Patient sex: F
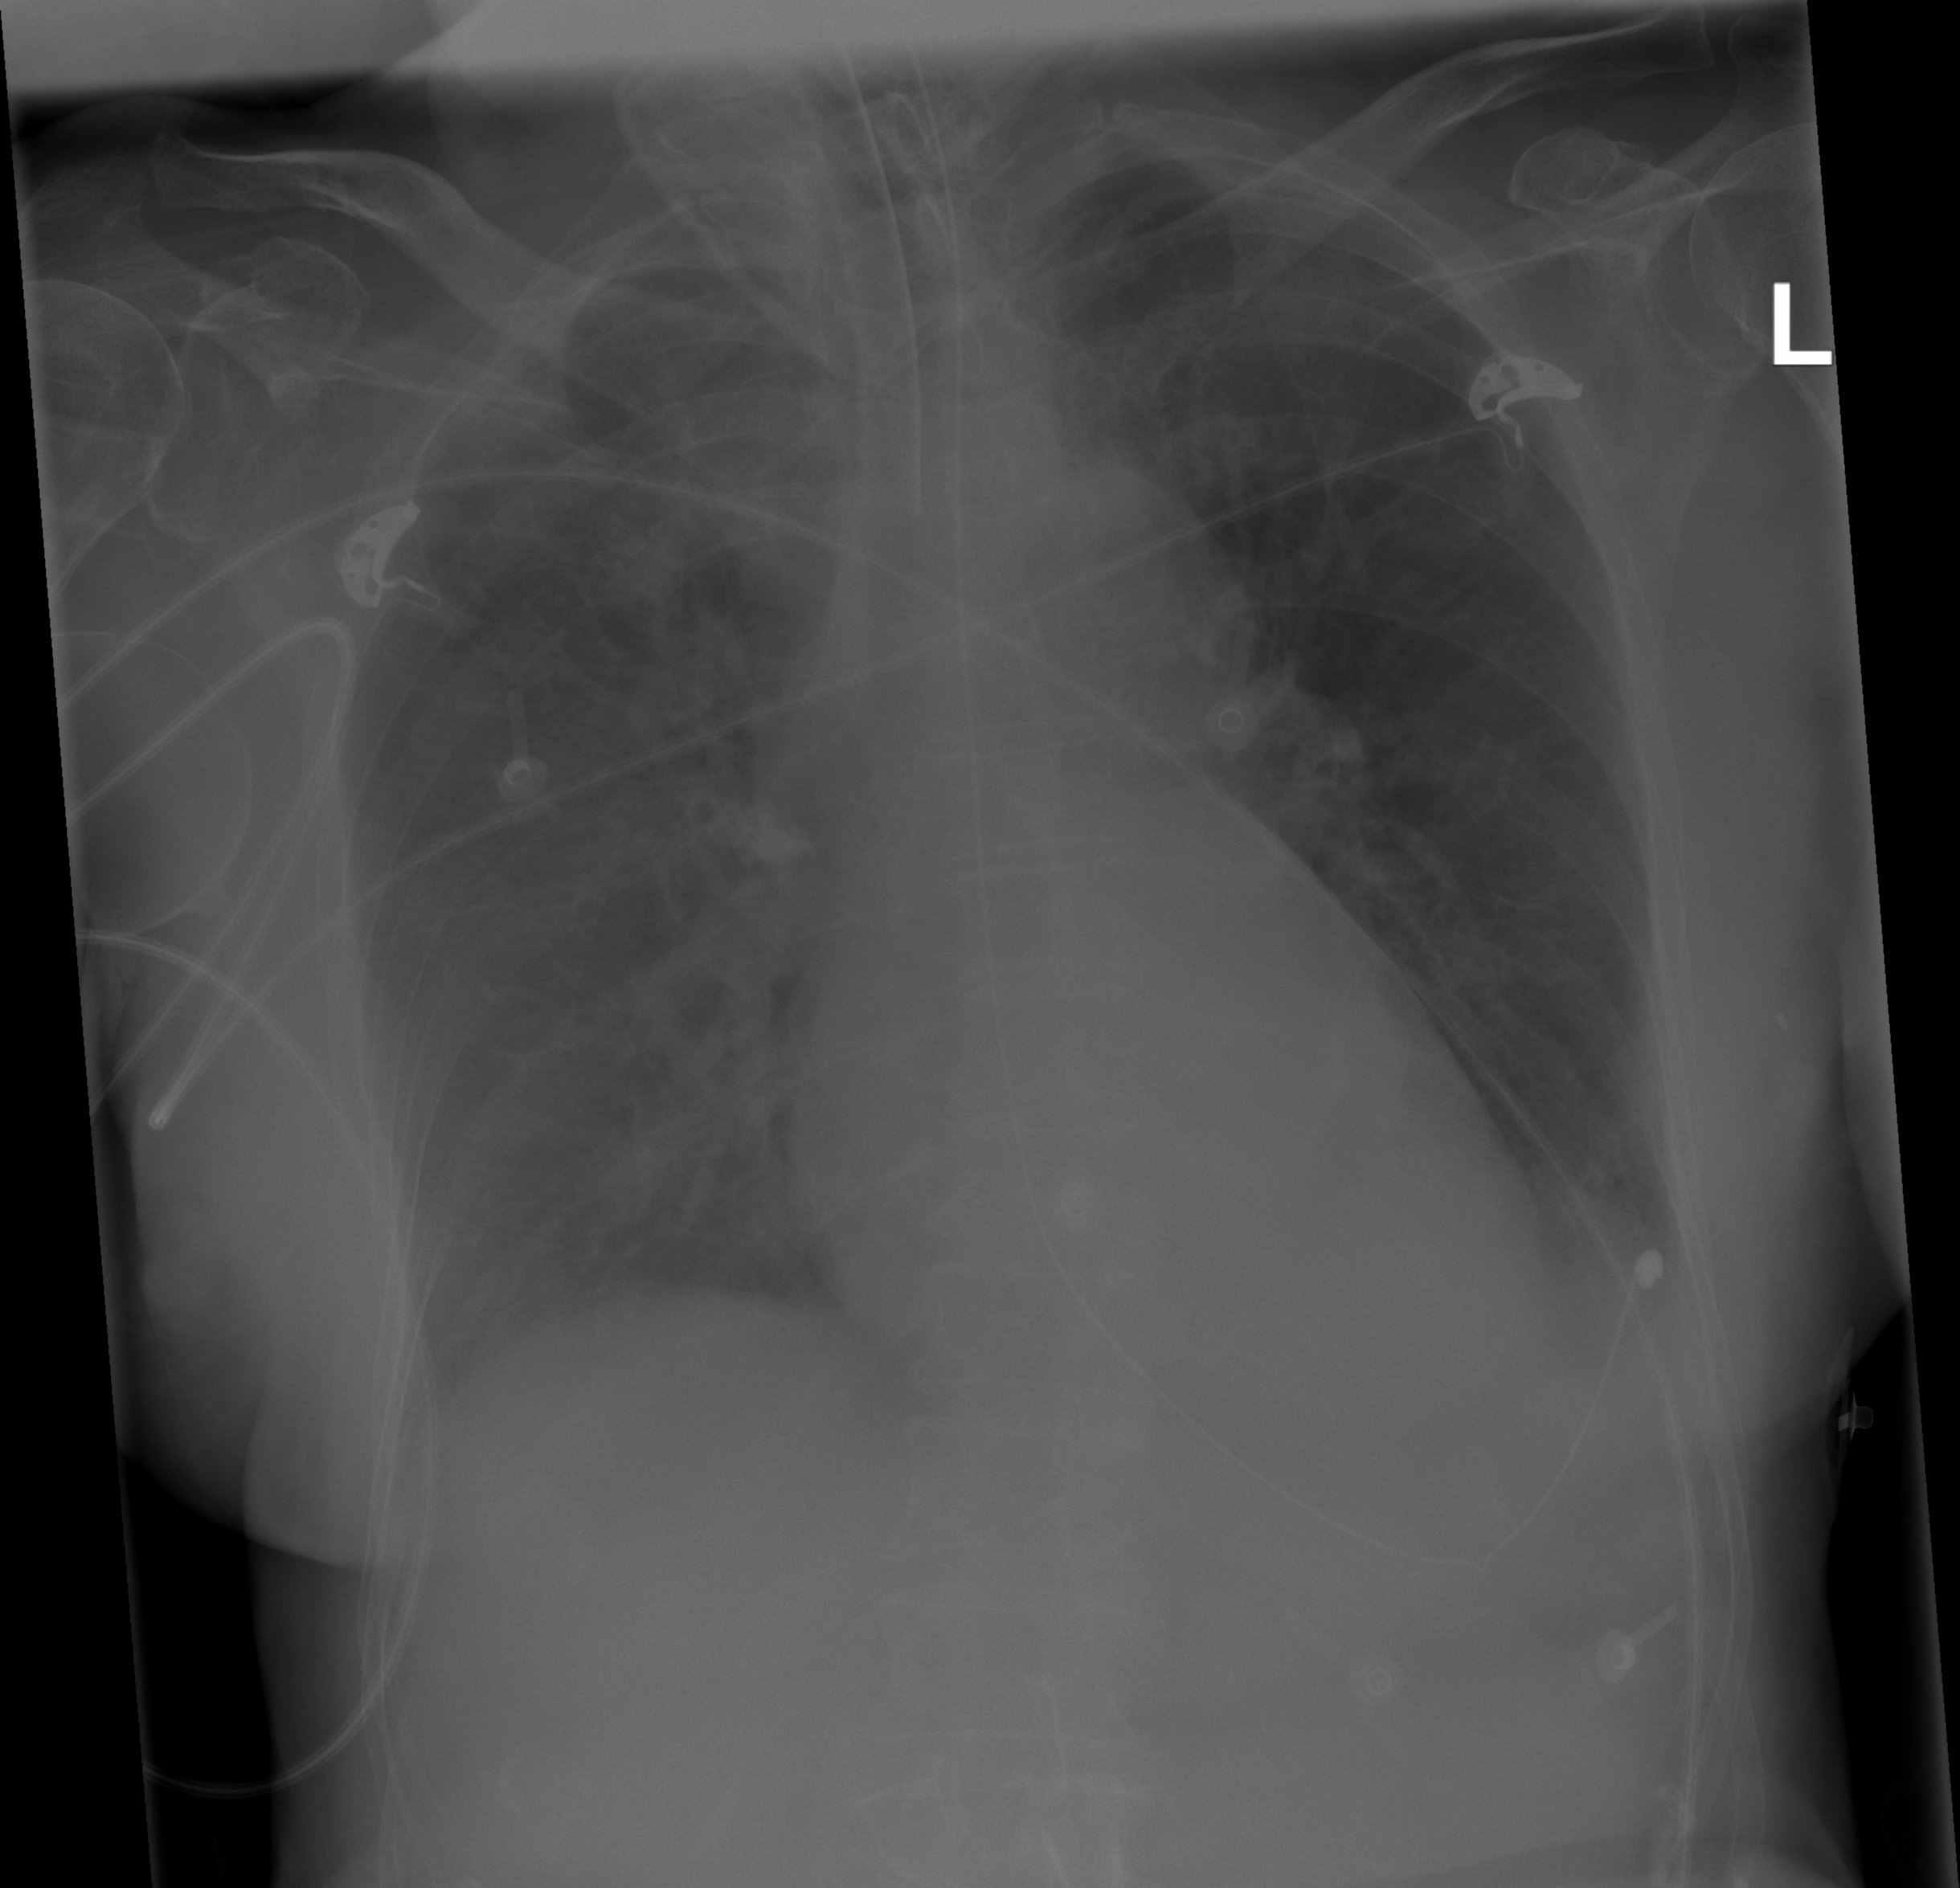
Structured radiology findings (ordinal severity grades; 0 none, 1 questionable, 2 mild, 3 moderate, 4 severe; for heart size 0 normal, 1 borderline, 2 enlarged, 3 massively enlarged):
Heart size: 0
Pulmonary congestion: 2
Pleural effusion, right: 2
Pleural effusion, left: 1
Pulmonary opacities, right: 1
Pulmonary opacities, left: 0
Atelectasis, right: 2
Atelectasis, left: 1